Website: crate-barrel
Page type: order-returns
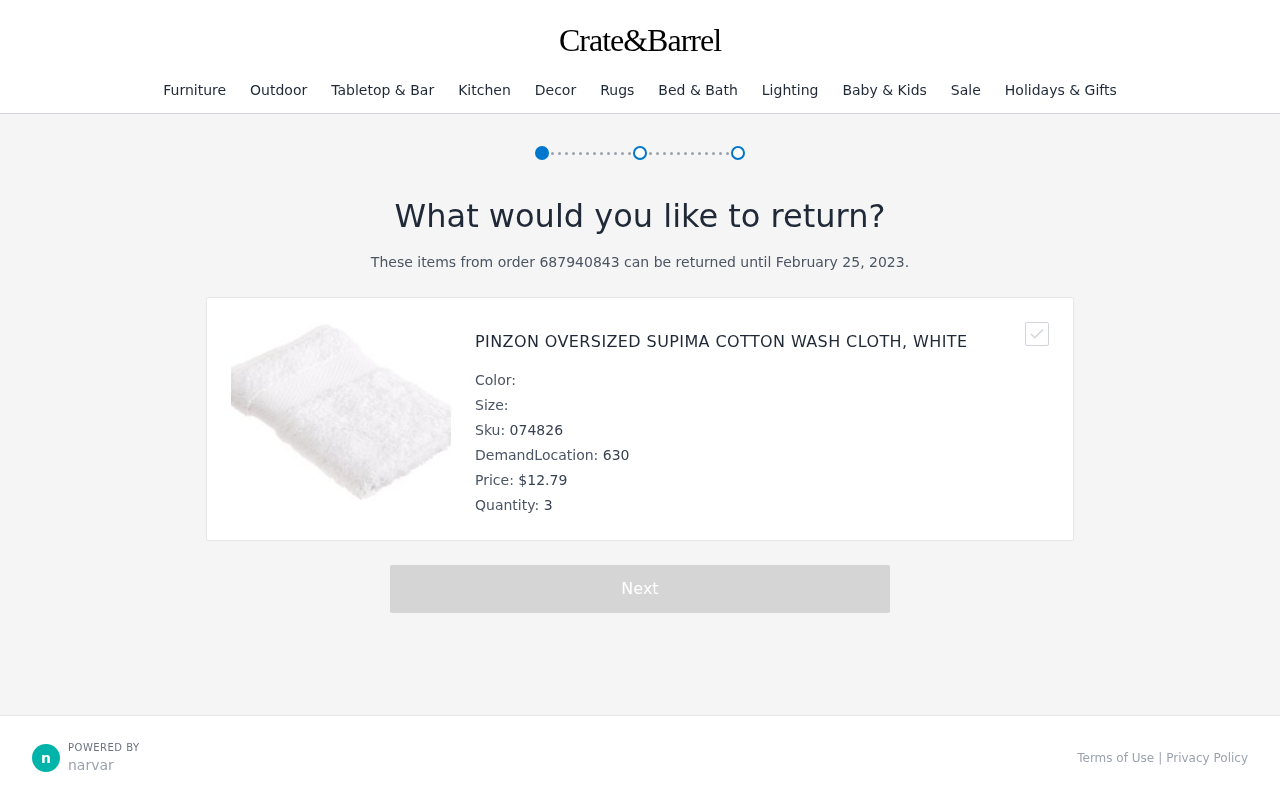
Product elements: key: PRODUCT1_NAME
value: Pinzon Oversized Supima Cotton Wash Cloth, White
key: PRODUCT1_PRICE
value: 12.79
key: PRODUCT1_QUANTITY
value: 3
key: PRODUCT1_SKU
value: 074826
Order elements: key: ORDER_ID
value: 687940843
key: ORDER_RETURN_BY_DATE
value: February 25, 2023
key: ORDER_DEMAND_LOCATION
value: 630